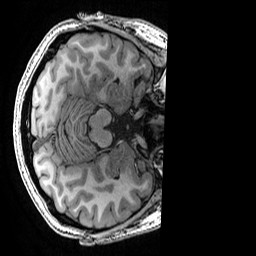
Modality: T1w
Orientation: axial
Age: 22
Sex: female
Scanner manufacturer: ge
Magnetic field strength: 3 T
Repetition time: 0.007 s
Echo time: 0.00342 s